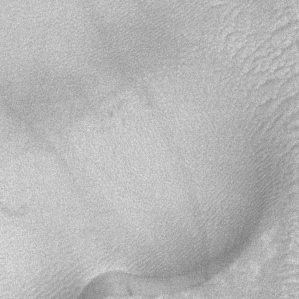
Label: frost